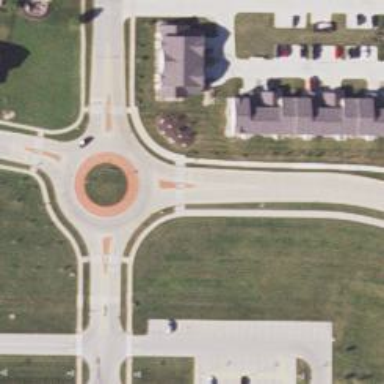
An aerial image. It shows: Marked crossing on the road.